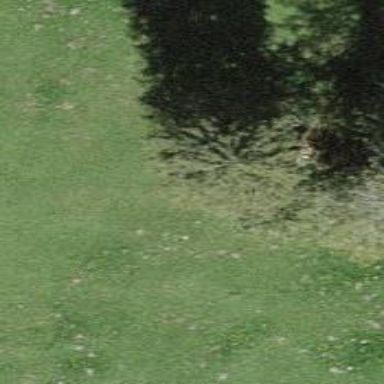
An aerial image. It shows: Beautiful tree in nature.